二年级 · 算术
笔算下面各题。

$36+23=48-33=77-36+29=19+48-36=$
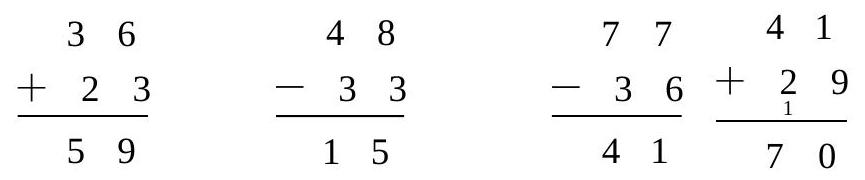
答案: $59 ; 15 ; 70 ; 31$

【分析】由题意可知, 在计算 100 以内加减混合运算时, 从左往右依次计算, 在列加法竖式或减法坚式计算时, 各个数位之间上下要对齐, 若个位不够减向十位借一, 若个位相加满十向十位进一, 据此解答即可。

【详解】 $36+23=59 \quad 48-33=15 \quad 77-36+29=70$

$19+48-36=31$

$\begin{array}{r}19 \\ +\quad 48 \\ +676 \\ \hline 67\end{array}$